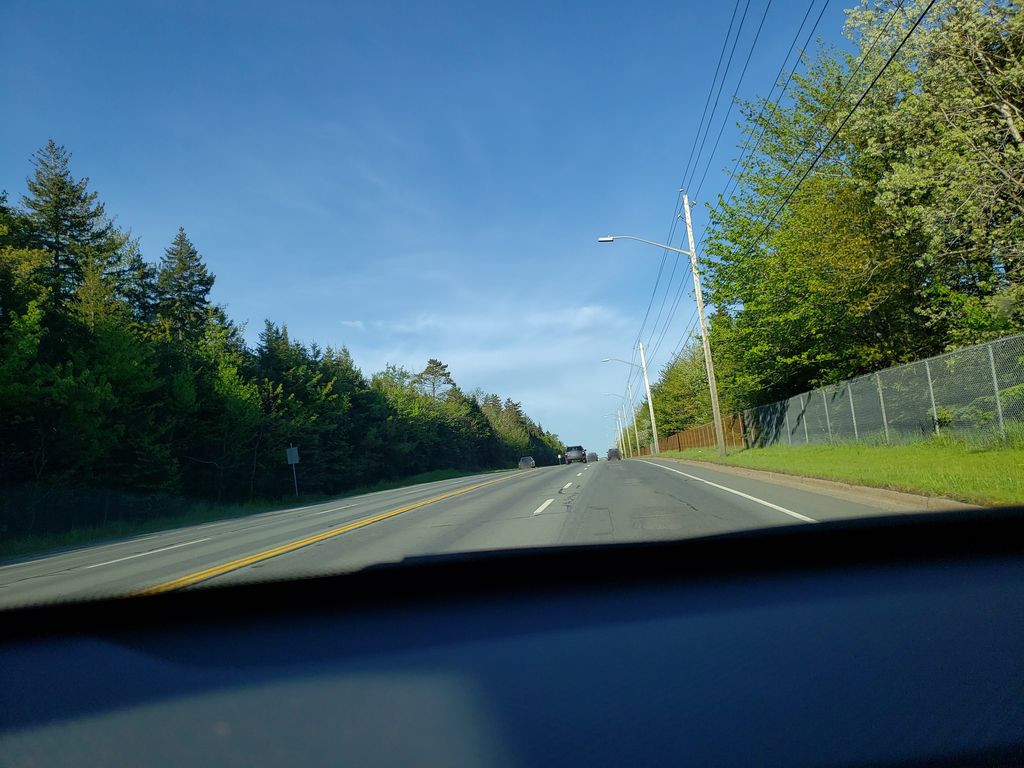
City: halifax